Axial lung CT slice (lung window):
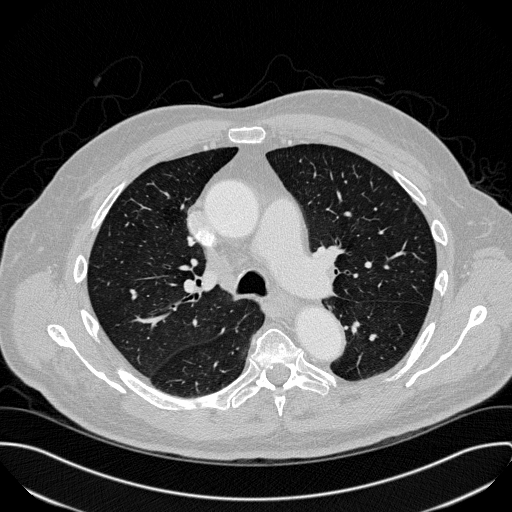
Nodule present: no